Question: Can anybody tell me is it possible to make a shape (like attached image) only using CSS.
This is shape -

I tried to archive this using 'css' 'border-radius' then it was close. But bottom of the shape it's wide is need to increase little. (see the image)
This is my code so far -
'''
<ul class="nav nav-tabs" role="tablist">
<li class="active"><a href="" >content</a></li>
<li><a href="#">content</a></li>
<li><a href="#">content</a></li>
<li><a href="#">content</a></li>
</ul>
'''
'''
.content .nav-tabs {
background: #dd5b5b;
padding: 15px 0 5px 0;
overflow: hidden;
}
.content .nav-tabs > li {
float: left;
list-style: none;
}
.content .nav-tabs > li > a {
padding: 5px 40px 10px;
background: #eaedf2;
border: 1px solid #a48686;
border-bottom: none;
border-top-right-radius: 2em;
border-top-left-radius: 1.5em;
text-decoration: none;
color: gray;
}
'''
<URL>
It would be highly appreciated if someone can tell my how I figure this out.
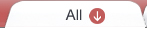
Answer: You can try below code.
'''
.content .nav-tabs {
background: #dd5b5b;
padding: 15px 0 0 0;
overflow: hidden;
}
.content .nav-tabs>li {
float: left;
list-style: none;
margin-left: 12px;
}
.content .nav-tabs>li>a {
padding: 5px 40px 10px;
background: #eaedf2;
border: 1px solid #a48686;
border-bottom: none;
border-radius: 5px 5px 0 0;
text-decoration: none;
color: gray;
display: block;
position: relative;
}
.content .nav-tabs>li>a:after {
content: " ";
position: absolute;
right: -8px;
top: -2px;
height: 40px;
width: 10px;
background: #eaedf2;
border-radius: 0 20px 0 0;
-webkit-transform: rotate(-10deg);
-moz-transform: rotate(-10deg);
transform: rotate(-10deg);
border: 1px solid #a48686;
border-left: none;
z-index: 1;
}
.content .nav-tabs>li>a:before {
content: " ";
position: absolute;
left: -8px;
top: -2px;
height: 40px;
width: 10px;
background: #eaedf2;
border-radius: 20px 0 0 0;
-webkit-transform: rotate(10deg);
-moz-transform: rotate(10deg);
transform: rotate(10deg);
border: 1px solid #a48686;
border-right: none;
}
.content .nav-tabs>li>a:hover {
z-index: 1
}
'''
'''
<div class="content">
<!-- Nav tabs -->
<ul class="nav nav-tabs" role="tablist">
<li class="active"><a href="#home" role="tab" data-toggle="tab">content</a></li>
<li class="active"><a href="#home" role="tab" data-toggle="tab">content2</a></li>
<li class="active"><a href="#home" role="tab" data-toggle="tab">content2</a></li>
<li class="active"><a href="#home" role="tab" data-toggle="tab">content2</a></li>
</ul>
</div>
<!-- /.content -->
'''